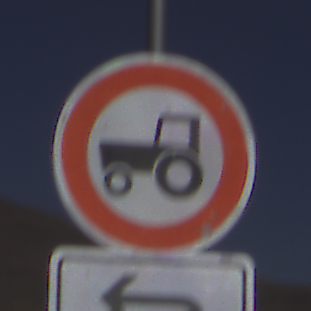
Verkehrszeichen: VerbotKraftfahrzeugeZuegeNichtSchneller25
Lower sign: RichtungsangabeDurchPfeile2
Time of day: Midday
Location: Outdoor (Nature)
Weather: Clear
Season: NotSpecified
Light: Natural